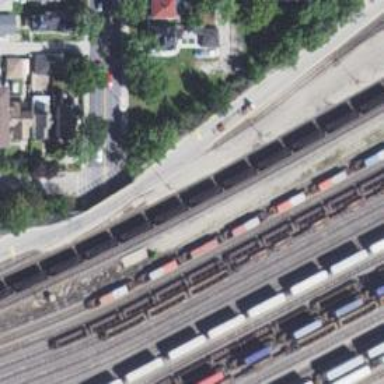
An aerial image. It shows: Railway service station.